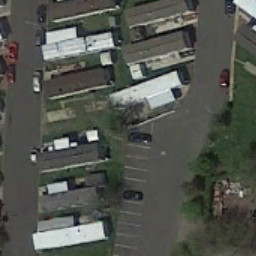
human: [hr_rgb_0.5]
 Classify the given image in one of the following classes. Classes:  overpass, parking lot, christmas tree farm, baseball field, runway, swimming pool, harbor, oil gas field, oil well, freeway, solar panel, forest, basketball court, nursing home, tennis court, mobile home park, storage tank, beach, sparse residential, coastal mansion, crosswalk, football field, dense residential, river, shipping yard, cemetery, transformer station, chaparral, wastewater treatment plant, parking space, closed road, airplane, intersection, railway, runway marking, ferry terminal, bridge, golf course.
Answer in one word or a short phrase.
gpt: mobile home park